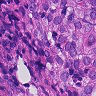
Metastatic tissue present: yes